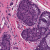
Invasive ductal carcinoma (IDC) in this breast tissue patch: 0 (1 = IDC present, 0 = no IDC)